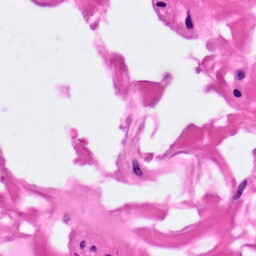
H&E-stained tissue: Pancreatic